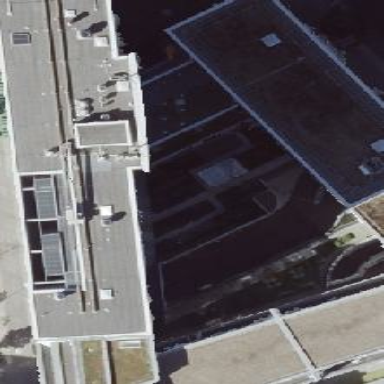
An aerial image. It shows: Office building.